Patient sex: M
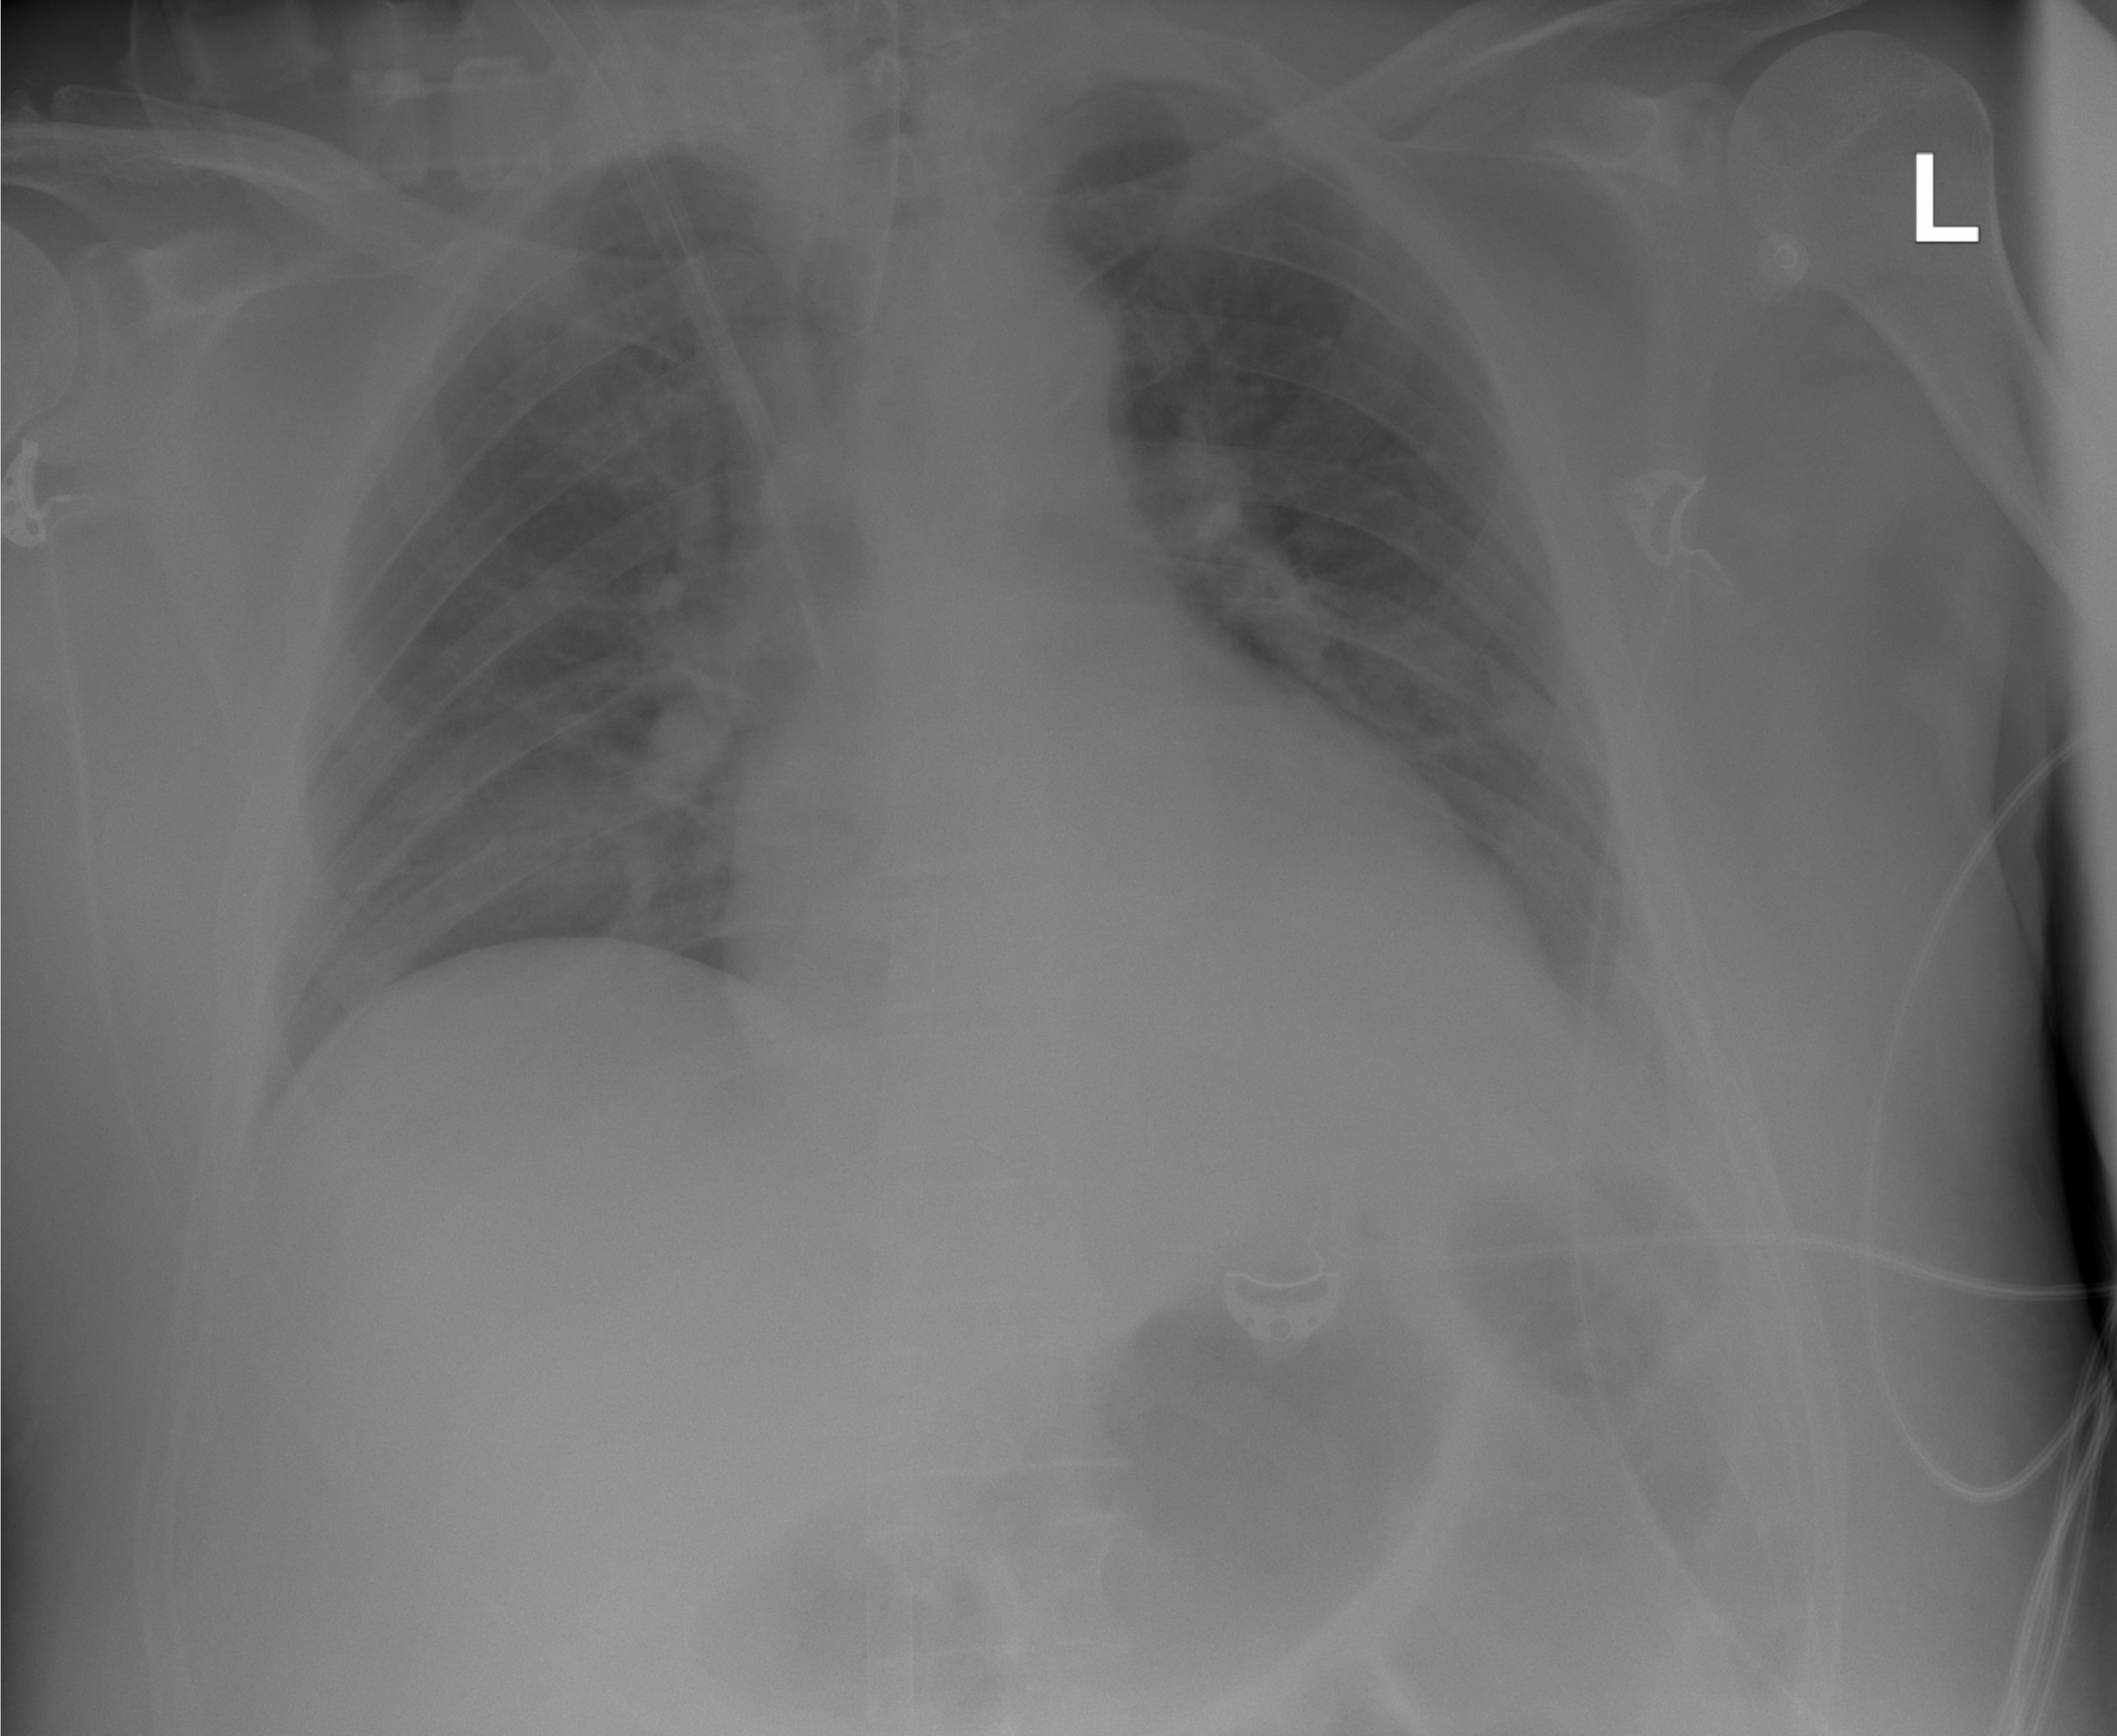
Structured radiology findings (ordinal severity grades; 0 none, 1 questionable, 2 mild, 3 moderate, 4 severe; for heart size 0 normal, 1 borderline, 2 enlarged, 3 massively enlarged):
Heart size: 0
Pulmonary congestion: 2
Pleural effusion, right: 0
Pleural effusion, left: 2
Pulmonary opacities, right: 0
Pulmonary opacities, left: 0
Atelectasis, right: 2
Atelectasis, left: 2